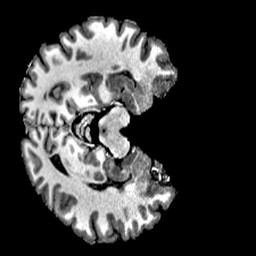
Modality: T1w
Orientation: axial
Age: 41
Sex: male
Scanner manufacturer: siemens
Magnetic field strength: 6.98 T
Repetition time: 6 s
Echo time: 0.00302 s